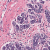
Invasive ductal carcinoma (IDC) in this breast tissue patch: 0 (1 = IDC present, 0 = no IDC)